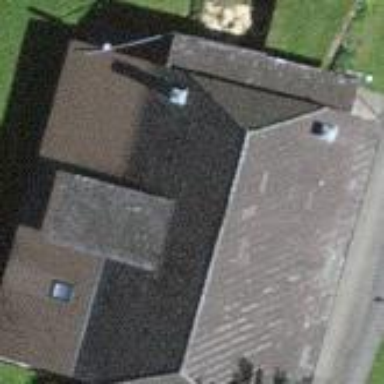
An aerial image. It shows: Farm building.